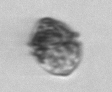
Label: Kryptoperidinium_triquetrum